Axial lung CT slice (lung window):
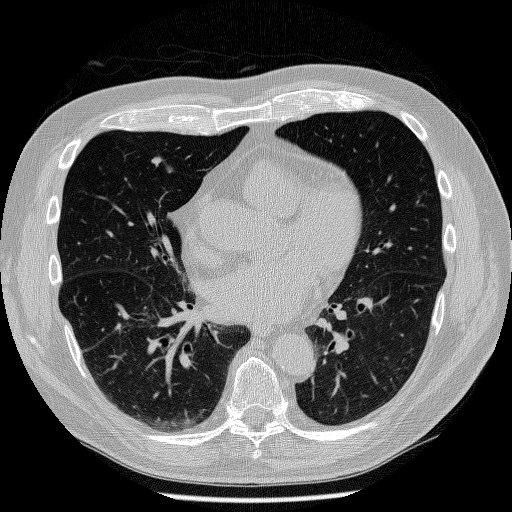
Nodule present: yes
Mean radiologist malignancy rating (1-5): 3